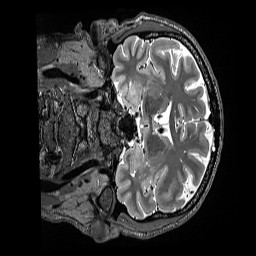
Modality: T2w
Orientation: coronal
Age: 52
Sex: male
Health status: ill
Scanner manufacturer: siemens
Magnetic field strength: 3 T
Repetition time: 3.2 s
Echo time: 0.564 s